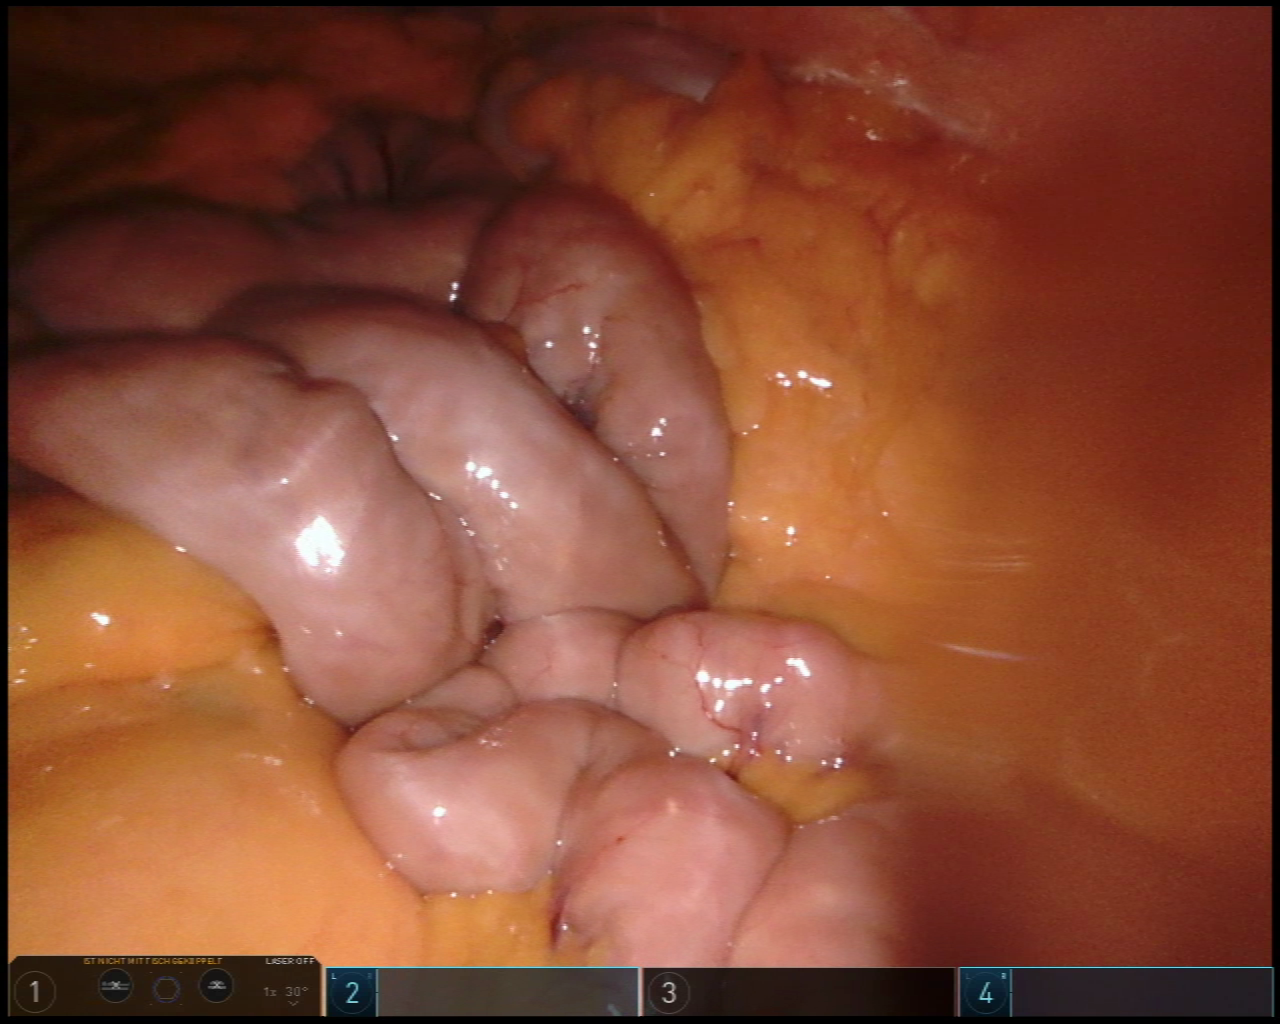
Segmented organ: small_intestine
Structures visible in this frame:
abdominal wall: no
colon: yes
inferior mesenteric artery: no
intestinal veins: no
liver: no
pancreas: no
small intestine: yes
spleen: no
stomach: no
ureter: no
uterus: no
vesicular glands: no